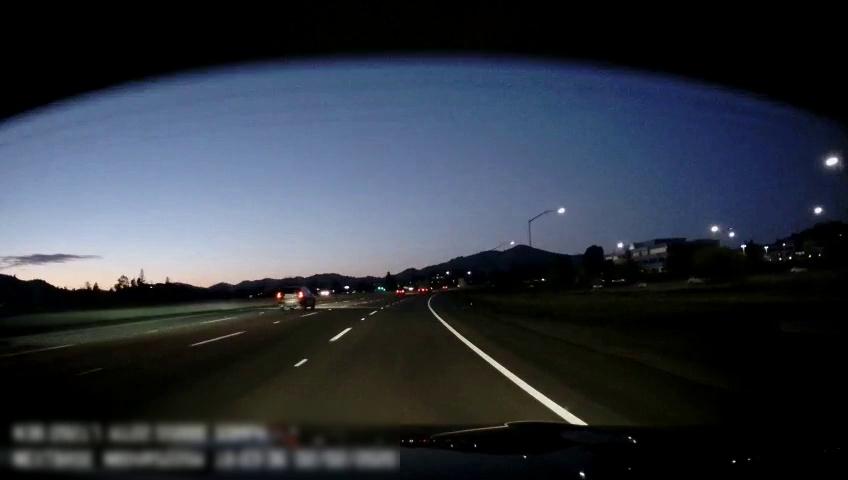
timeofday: Dusk/Dawn/Twilight
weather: Other
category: Drivable Space
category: Vehicles | SUV
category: Vehicles | Truck
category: Lanes | Alternate Lane
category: Lanes | Alternate Lane
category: Lanes | Alternate Lane
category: Lanes | Alternate Lane
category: Lanes | Alternate Lane